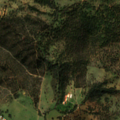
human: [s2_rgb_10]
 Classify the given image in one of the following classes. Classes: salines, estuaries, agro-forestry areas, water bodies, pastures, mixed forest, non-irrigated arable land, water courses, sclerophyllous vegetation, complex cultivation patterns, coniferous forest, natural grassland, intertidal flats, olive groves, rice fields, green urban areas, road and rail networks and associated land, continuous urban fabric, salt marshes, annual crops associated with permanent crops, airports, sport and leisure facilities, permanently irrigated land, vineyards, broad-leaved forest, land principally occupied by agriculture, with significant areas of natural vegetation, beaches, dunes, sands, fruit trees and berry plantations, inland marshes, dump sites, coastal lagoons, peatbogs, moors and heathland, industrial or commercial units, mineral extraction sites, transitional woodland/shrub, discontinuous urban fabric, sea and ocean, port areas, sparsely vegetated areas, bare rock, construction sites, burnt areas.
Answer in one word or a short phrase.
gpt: olive groves, pastures, agro-forestry areas, broad-leaved forest, transitional woodland/shrub